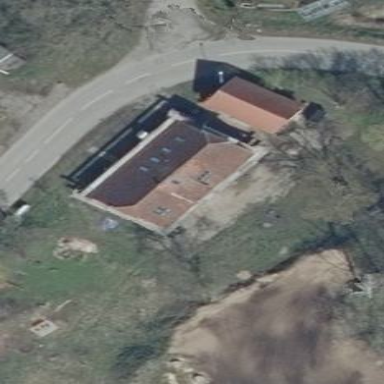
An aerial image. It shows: Simple and straightforward house.